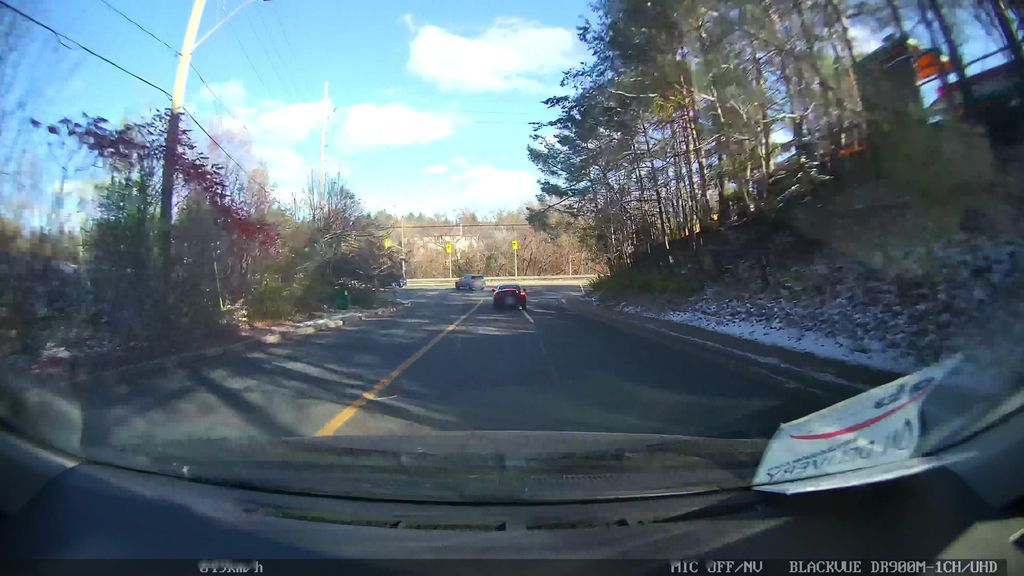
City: toronto